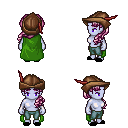
a pixel art fantasy rpg character, female body template, dark elf, purple skin, green cape, teal pants, pink princess hairstyle, leather cap, black slippers, four views (front, back, left, right), 2x2 character sprite sheet, small pixel art, hard edges, no anti-aliasing